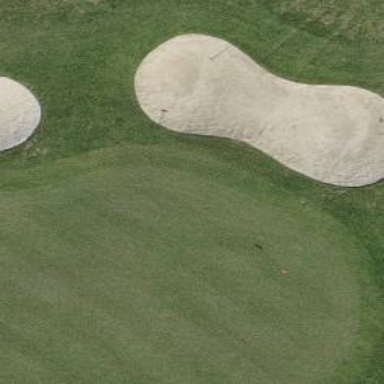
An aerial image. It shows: Golf bunker.